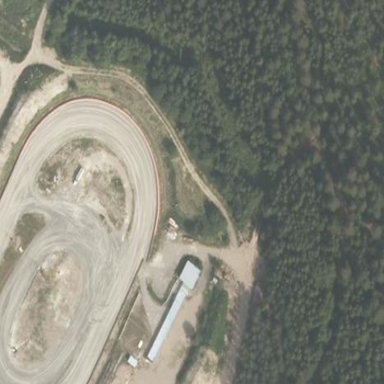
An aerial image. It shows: Raceway road.